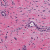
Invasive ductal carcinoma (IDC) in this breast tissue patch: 0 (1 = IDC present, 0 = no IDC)